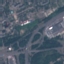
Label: Highway